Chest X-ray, PA view. Patient: 36 years old, sex M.
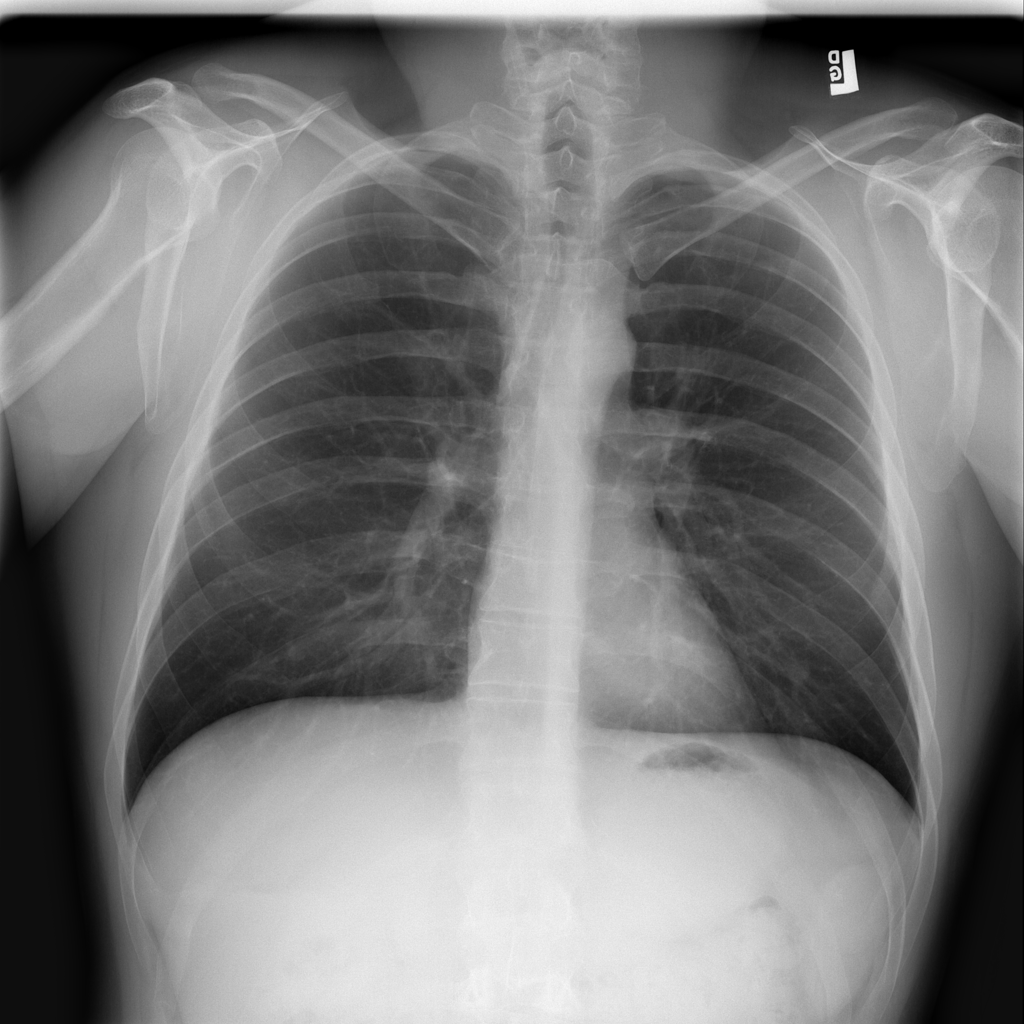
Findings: No Finding